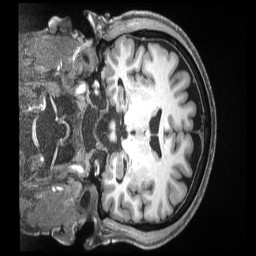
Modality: T1w
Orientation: coronal
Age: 63
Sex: male
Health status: ill
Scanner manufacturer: siemens
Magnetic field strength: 3 T
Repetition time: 2.5 s
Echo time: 0.00181 s